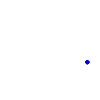
Particle: kaon